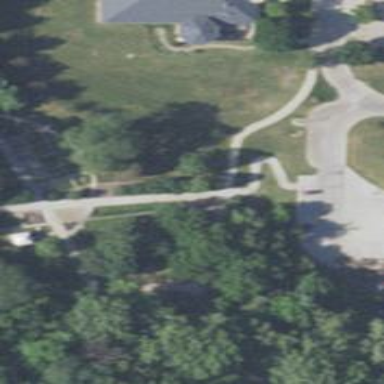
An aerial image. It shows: Memorial site with historic significance.